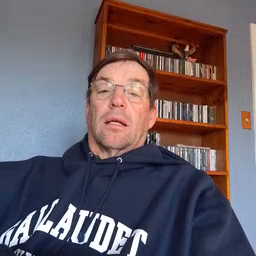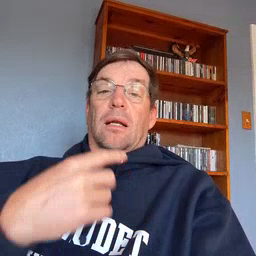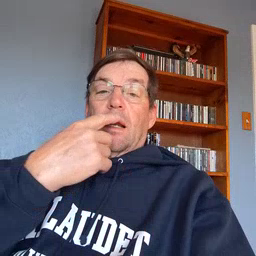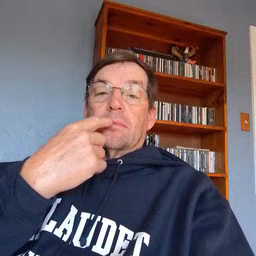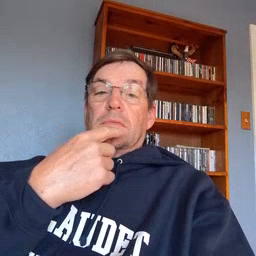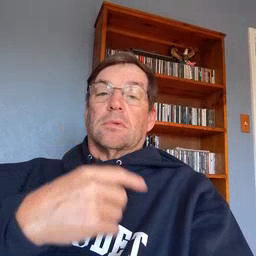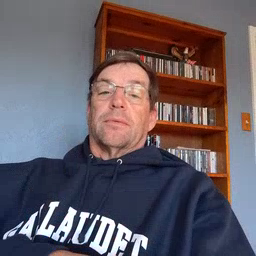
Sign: lips